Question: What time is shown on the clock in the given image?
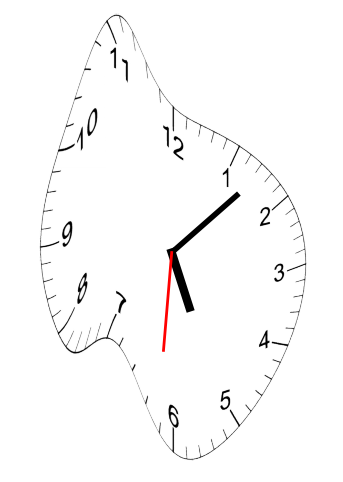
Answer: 05:07:31